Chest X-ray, PA view. Patient: 62 years old, sex M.
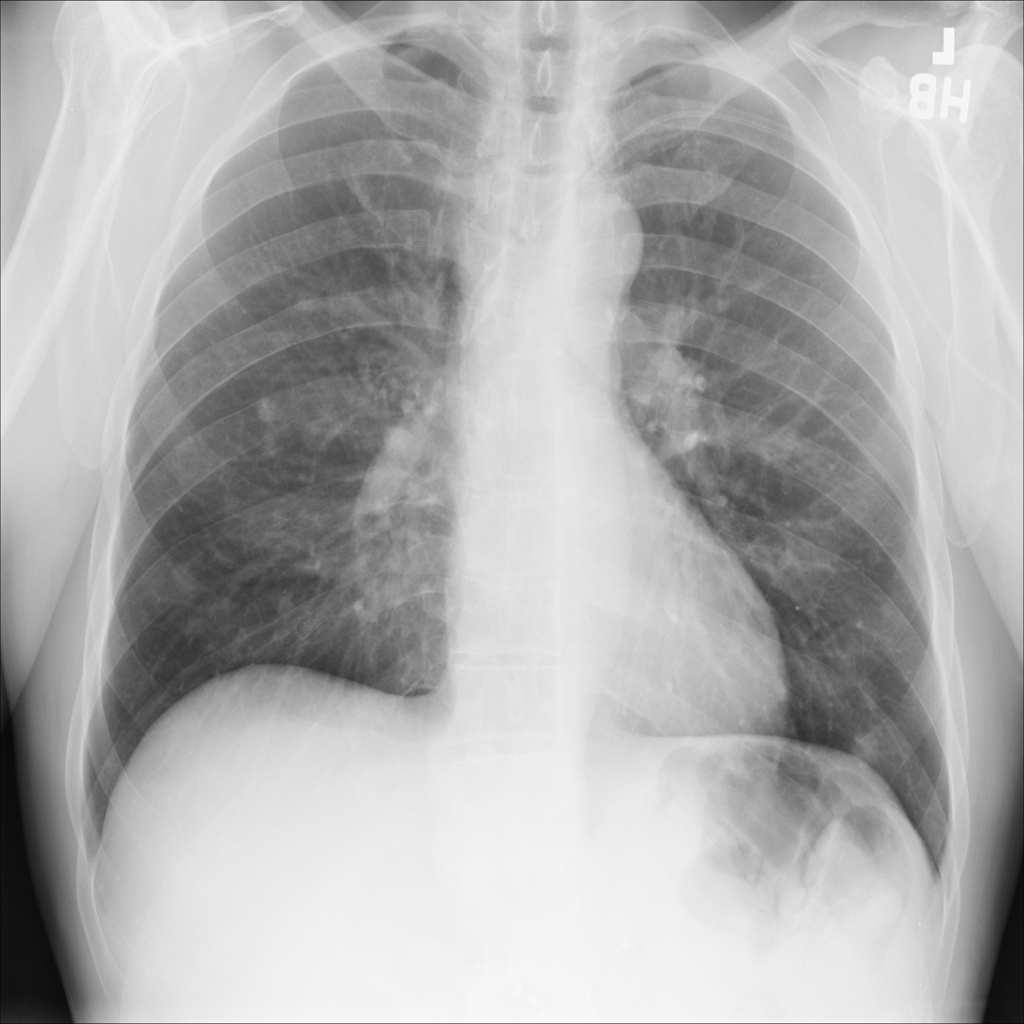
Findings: Mass